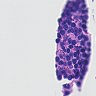
Metastatic tissue present: no